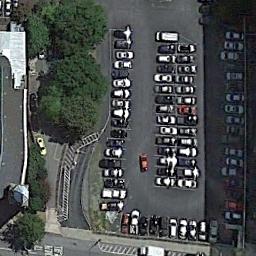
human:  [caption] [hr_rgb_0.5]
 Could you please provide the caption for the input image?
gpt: The parking lot is full of cars next to some trees .

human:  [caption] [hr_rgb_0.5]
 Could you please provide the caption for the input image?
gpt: Many cars of different styles are on the parking lot .

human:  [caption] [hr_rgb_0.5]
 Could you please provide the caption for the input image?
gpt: There are many yellow signs in the parking lot .

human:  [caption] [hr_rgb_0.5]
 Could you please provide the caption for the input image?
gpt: The parking lot has some cars arranged neatly in lines and some trees are next to the parking lot .

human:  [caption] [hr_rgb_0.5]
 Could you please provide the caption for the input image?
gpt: There are some trees beside the parking lot .